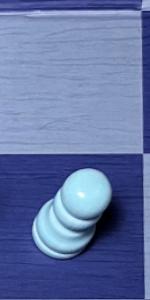
Label: Pawn_White